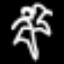
Label: palm tree